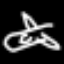
Label: airplane